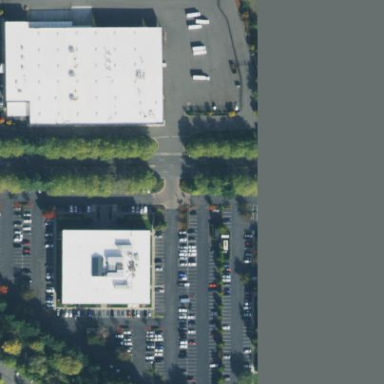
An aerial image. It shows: Commercial area.